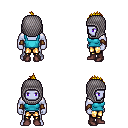
a pixel art fantasy rpg character, male body template, dark elf, purple skin, teal pirate shirt, gold greaves, blonde mohawk hairstyle, chain hood, cloth bracers, maroon shoes, four views (front, back, left, right), 2x2 character sprite sheet, small pixel art, hard edges, no anti-aliasing